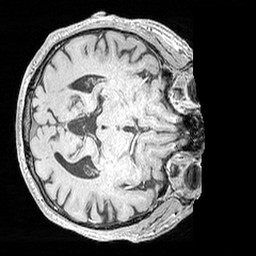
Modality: MP2RAGE
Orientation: axial
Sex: male
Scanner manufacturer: siemens
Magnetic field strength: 3 T
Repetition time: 5 s
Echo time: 0.00292 s